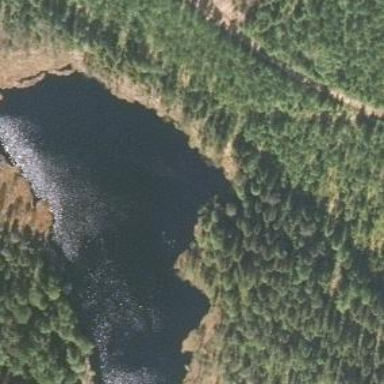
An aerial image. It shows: Beautiful lake surrounded by nature.